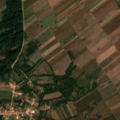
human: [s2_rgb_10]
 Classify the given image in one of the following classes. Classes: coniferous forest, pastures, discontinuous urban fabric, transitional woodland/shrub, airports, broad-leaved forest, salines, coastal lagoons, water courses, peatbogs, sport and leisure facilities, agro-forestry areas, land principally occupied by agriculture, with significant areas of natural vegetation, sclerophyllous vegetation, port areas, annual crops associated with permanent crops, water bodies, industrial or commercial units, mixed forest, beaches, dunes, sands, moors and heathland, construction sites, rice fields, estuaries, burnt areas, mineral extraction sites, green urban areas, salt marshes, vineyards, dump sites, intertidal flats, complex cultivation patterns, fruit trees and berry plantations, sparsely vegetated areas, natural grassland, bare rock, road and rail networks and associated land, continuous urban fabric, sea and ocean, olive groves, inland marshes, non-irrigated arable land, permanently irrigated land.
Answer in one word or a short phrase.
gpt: discontinuous urban fabric, non-irrigated arable land, complex cultivation patterns, land principally occupied by agriculture, with significant areas of natural vegetation, broad-leaved forest